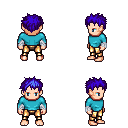
a pixel art fantasy rpg character, male body template, human, light skin, teal long-sleeve shirt, gold greaves, blue bedhead hairstyle, white cloth bandages, four views (front, back, left, right), 2x2 character sprite sheet, small pixel art, hard edges, no anti-aliasing